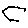
Label: hexagon